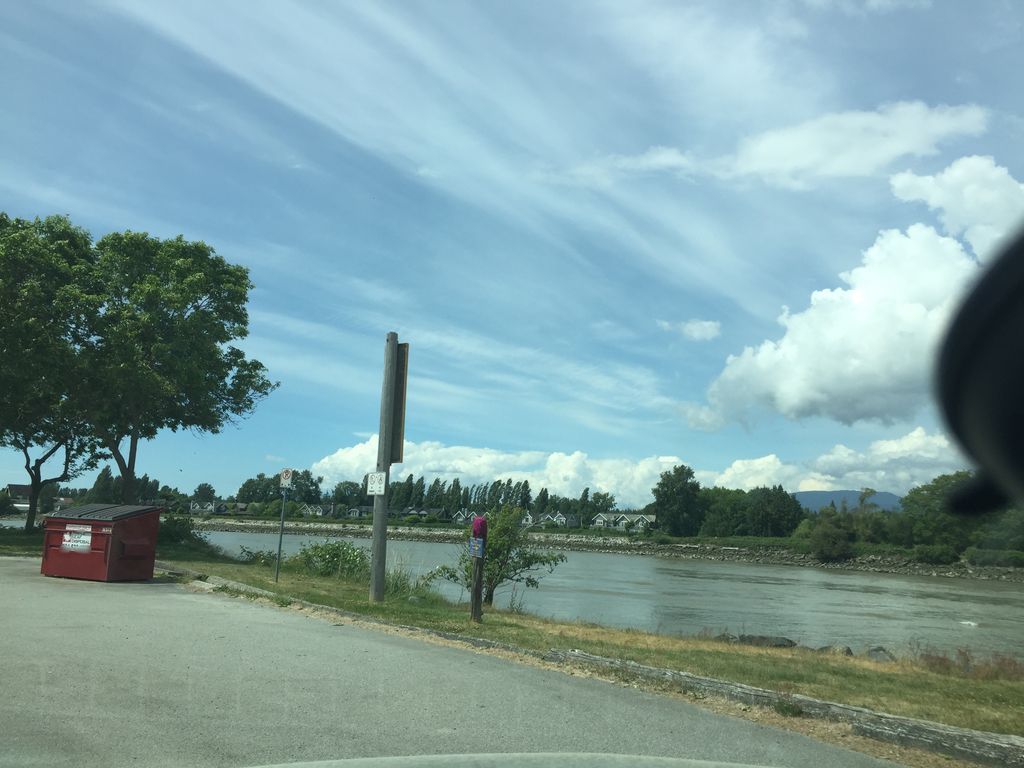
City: vancouver